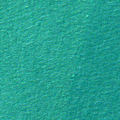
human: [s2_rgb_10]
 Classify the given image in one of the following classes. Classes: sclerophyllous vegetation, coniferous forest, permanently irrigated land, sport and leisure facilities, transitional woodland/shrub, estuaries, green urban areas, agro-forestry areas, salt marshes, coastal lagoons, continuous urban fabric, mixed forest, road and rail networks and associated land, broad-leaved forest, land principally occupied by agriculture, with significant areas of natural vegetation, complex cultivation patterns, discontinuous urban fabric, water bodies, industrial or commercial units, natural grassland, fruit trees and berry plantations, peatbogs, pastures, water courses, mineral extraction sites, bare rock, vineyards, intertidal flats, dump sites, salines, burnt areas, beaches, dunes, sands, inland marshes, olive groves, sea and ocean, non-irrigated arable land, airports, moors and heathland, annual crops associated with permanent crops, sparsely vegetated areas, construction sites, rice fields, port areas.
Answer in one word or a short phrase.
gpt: sea and ocean